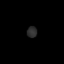
Tissue: lung
Cell type: Endothelial cells
Senescence score: 0.5701
Nuclear area (px): 104
Mean DAPI intensity: 45.894